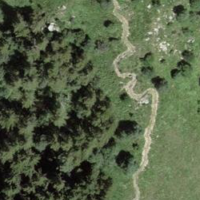
EUNIS habitat code: 32
Species observed at this site:
Primula hirsuta